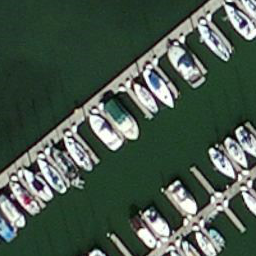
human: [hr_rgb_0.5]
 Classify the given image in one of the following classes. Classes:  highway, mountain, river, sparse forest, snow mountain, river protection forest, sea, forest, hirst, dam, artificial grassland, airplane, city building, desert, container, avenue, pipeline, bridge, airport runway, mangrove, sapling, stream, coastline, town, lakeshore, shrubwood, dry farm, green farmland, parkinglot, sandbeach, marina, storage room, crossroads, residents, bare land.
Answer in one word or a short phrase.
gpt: marina